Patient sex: F
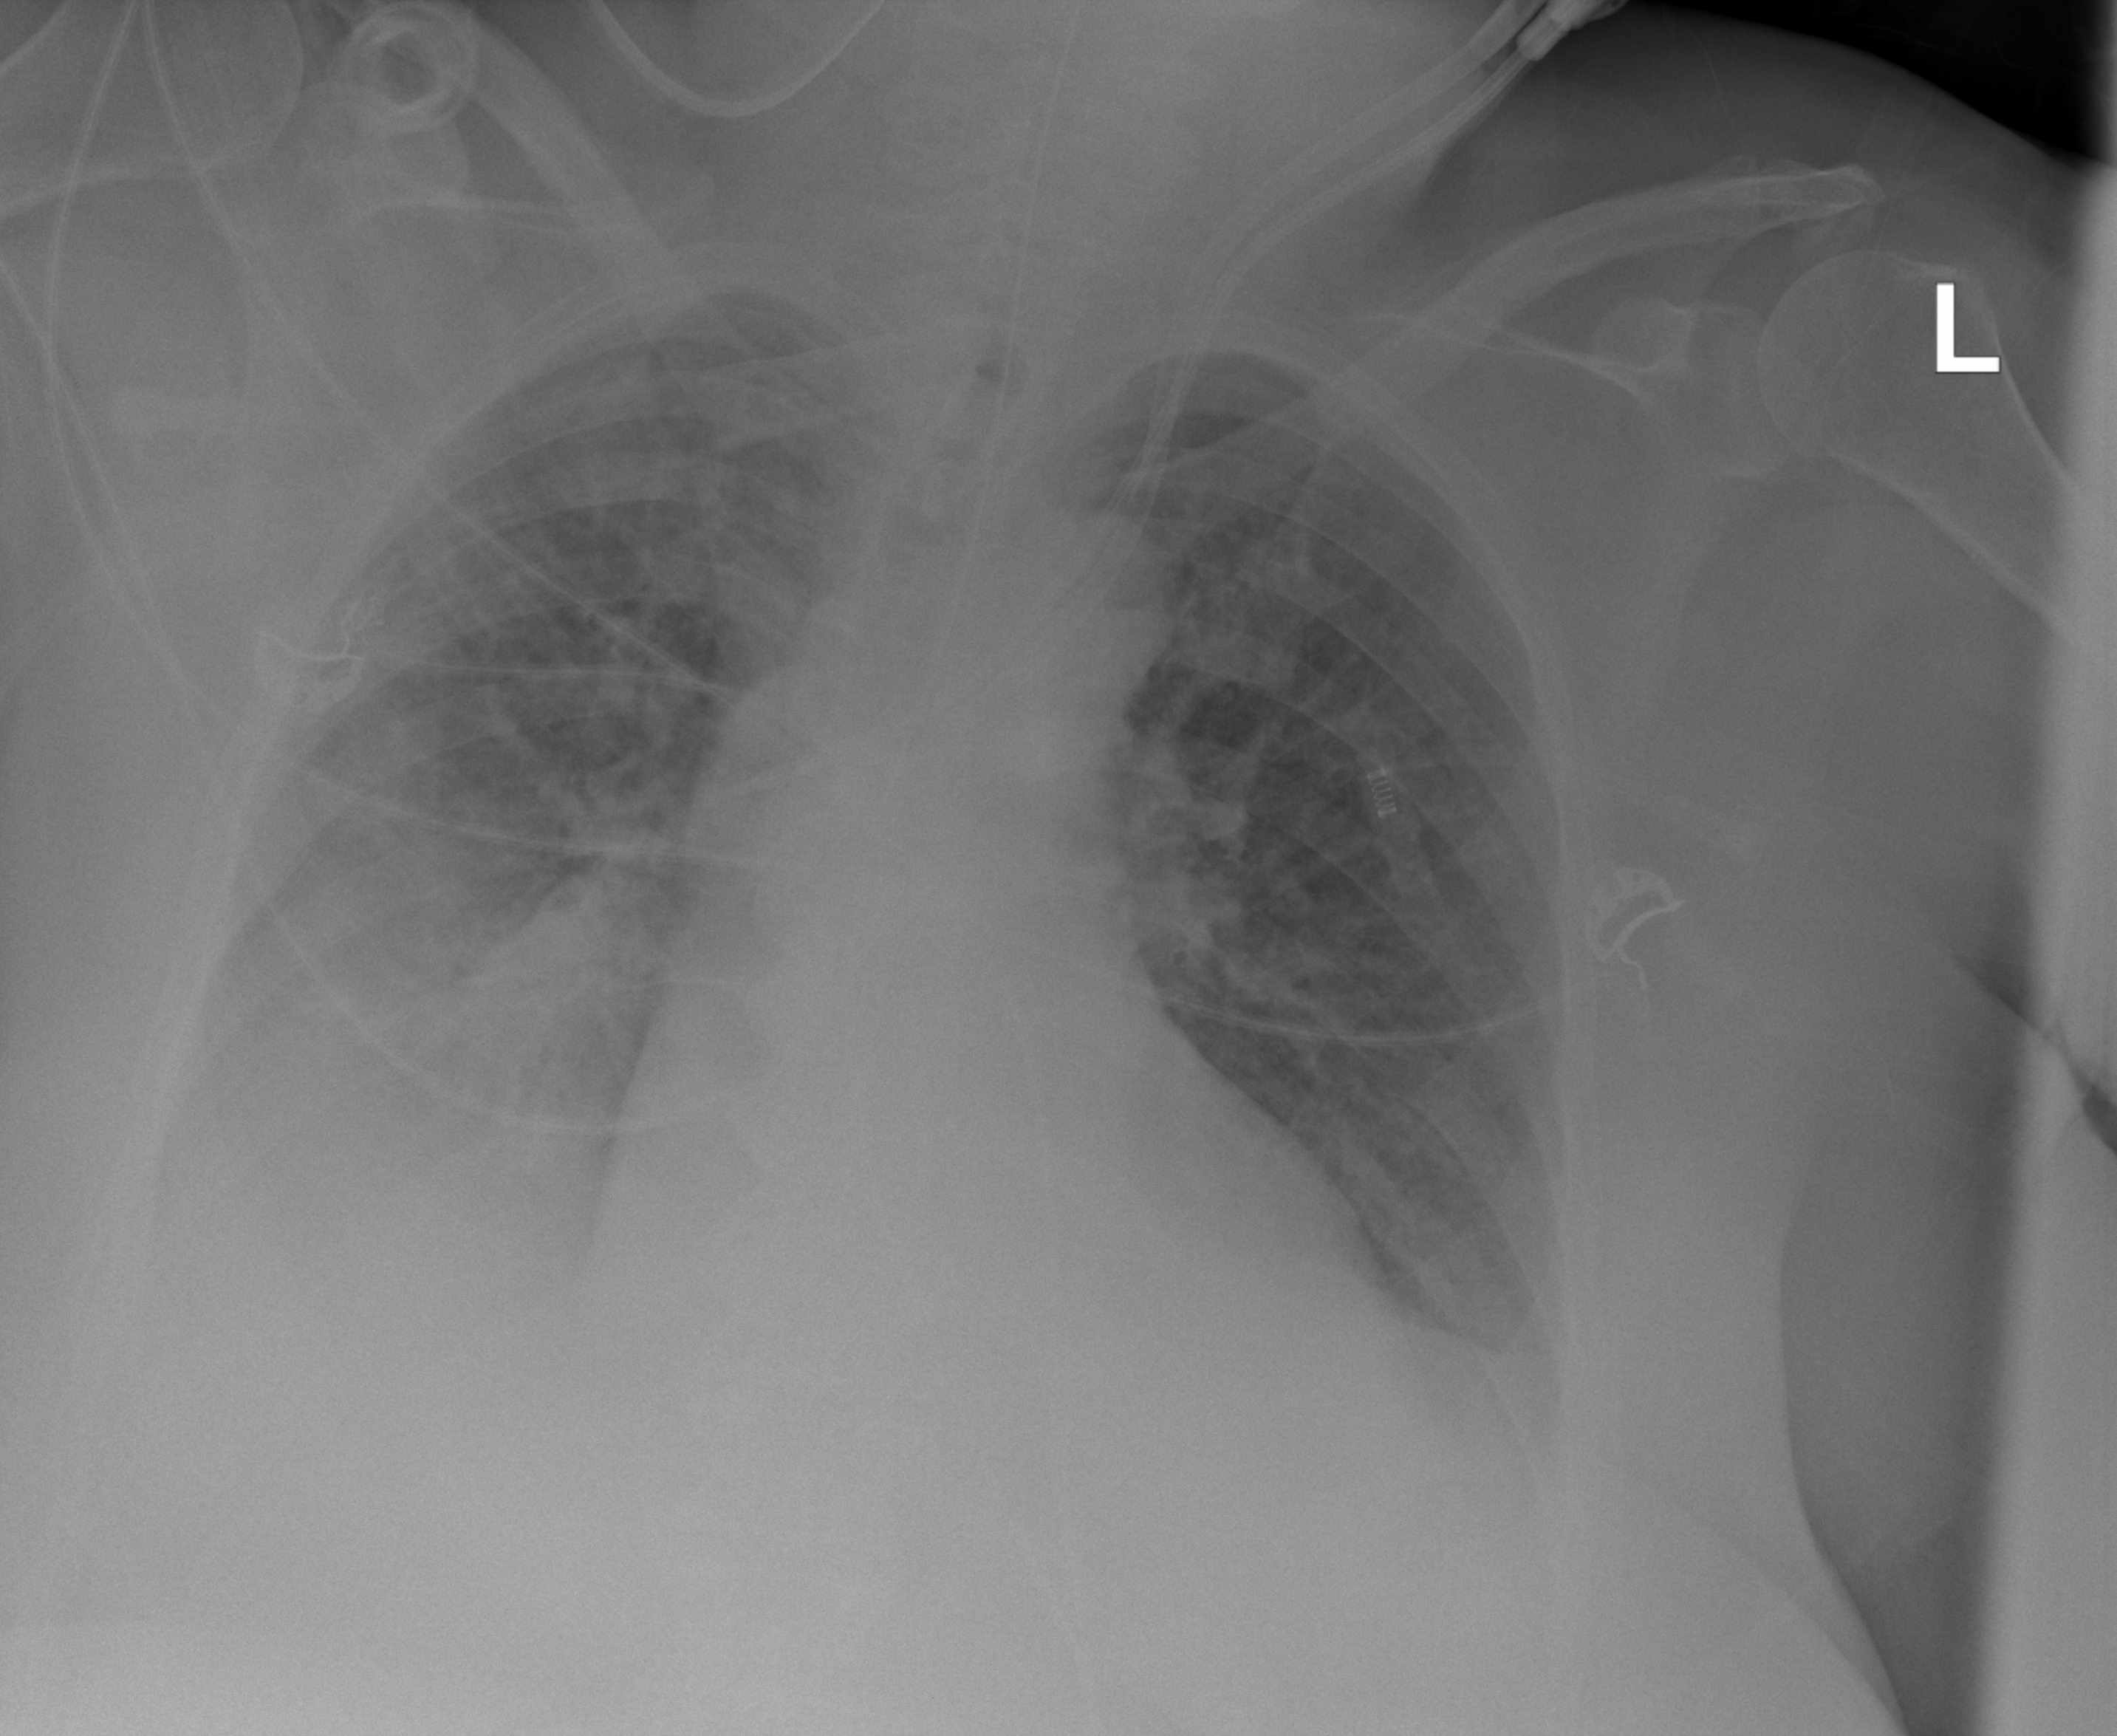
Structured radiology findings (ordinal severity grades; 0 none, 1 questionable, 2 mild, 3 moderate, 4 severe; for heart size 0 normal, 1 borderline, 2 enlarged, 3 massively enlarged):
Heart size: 1
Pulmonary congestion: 2
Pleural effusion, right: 4
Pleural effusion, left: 2
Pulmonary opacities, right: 1
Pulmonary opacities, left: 1
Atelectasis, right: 3
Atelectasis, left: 2